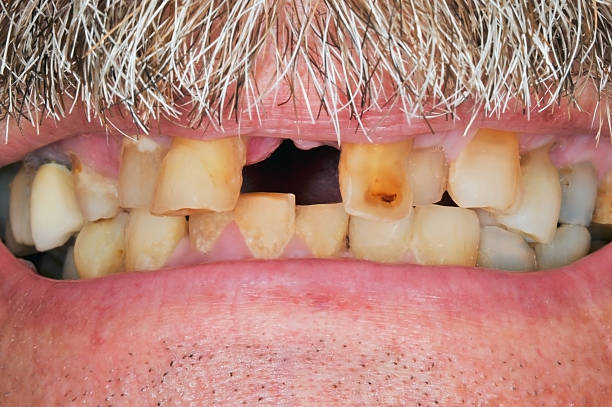
Condition: hypodontia